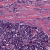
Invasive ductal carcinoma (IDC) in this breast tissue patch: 1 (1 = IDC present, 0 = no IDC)